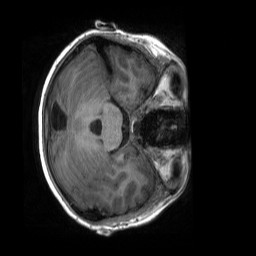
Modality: T1w
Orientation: axial
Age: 10
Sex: male
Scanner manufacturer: siemens
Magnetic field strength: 3 T
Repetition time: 2.3 s
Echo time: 0.00232 s